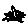
Label: sun